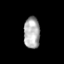
Tissue: skin
Cell type: Epithelial cells
Senescence score: 0.7262
Nuclear area (px): 493
Mean DAPI intensity: 174.692